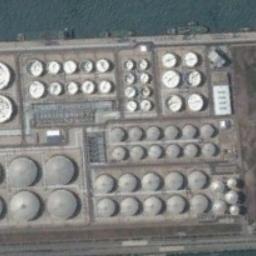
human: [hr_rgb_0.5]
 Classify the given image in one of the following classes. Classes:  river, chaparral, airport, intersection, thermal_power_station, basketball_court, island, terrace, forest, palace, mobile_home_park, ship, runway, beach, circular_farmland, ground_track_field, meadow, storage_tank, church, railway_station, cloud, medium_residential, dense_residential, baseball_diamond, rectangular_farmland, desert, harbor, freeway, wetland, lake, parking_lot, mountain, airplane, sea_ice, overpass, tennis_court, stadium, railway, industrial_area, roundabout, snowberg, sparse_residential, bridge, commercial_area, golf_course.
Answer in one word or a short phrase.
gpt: storage_tank